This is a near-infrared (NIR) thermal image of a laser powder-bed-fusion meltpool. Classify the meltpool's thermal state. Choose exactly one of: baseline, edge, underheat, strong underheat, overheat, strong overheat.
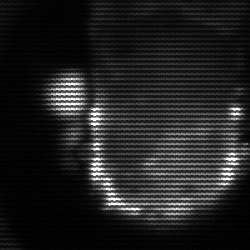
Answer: baseline